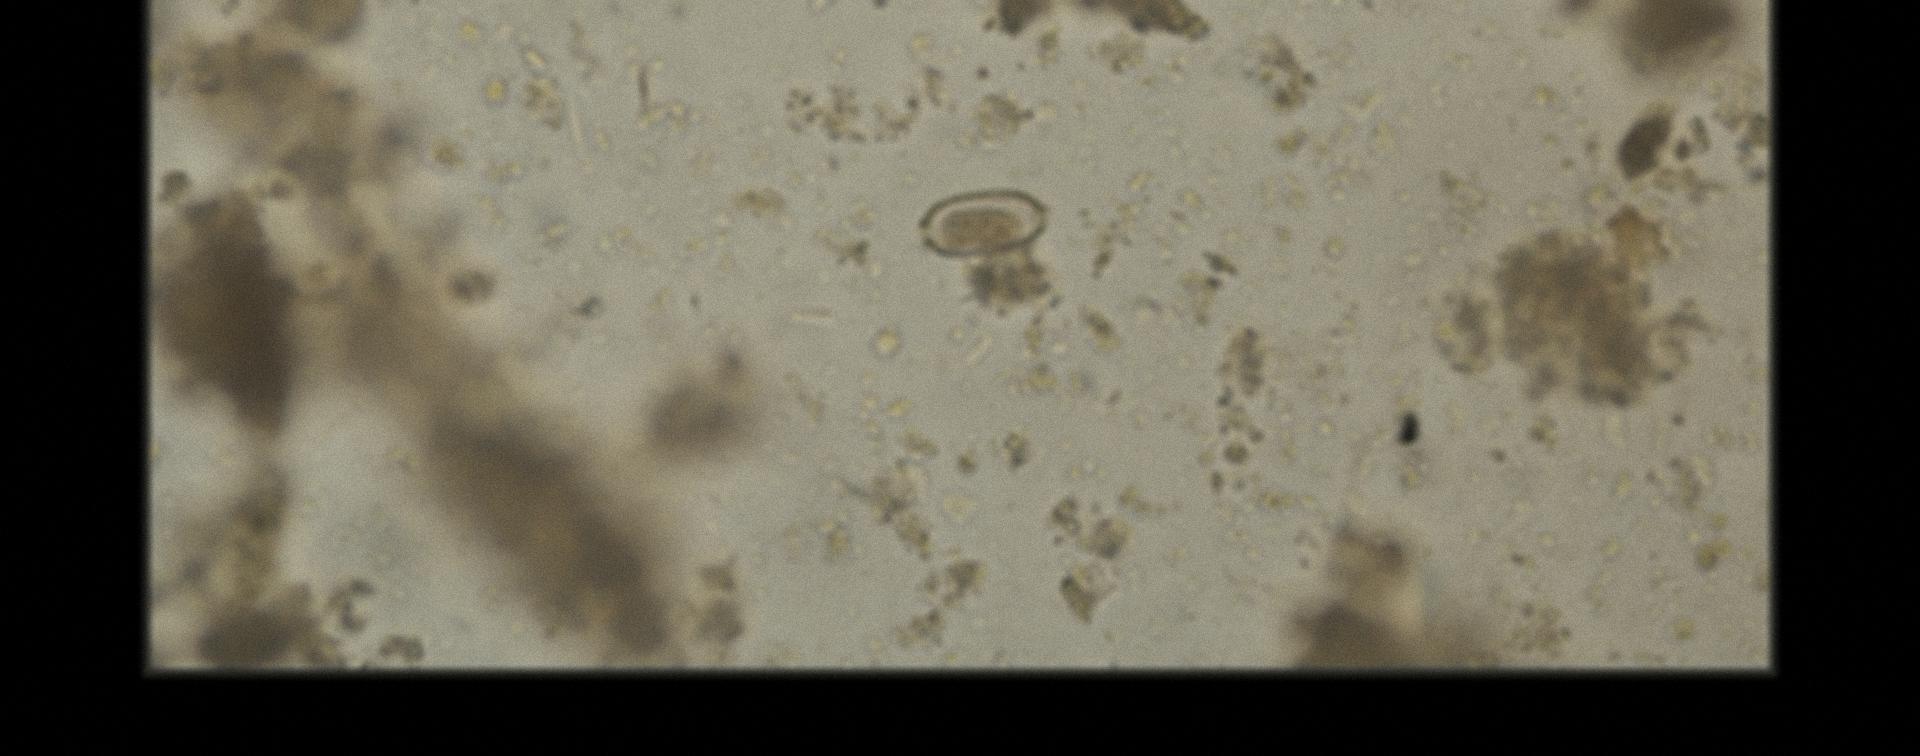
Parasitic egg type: Capillaria philippinensis